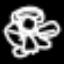
Label: angel